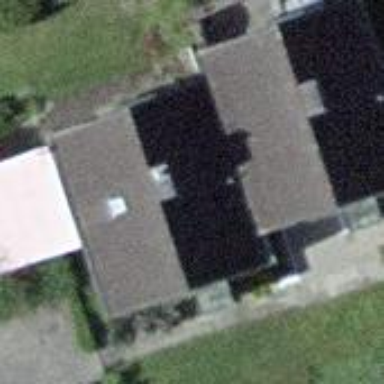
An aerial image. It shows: Residential building.